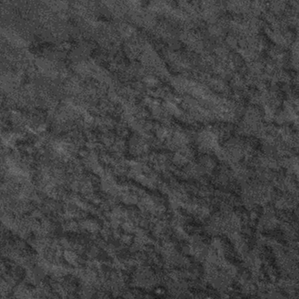
Label: frost